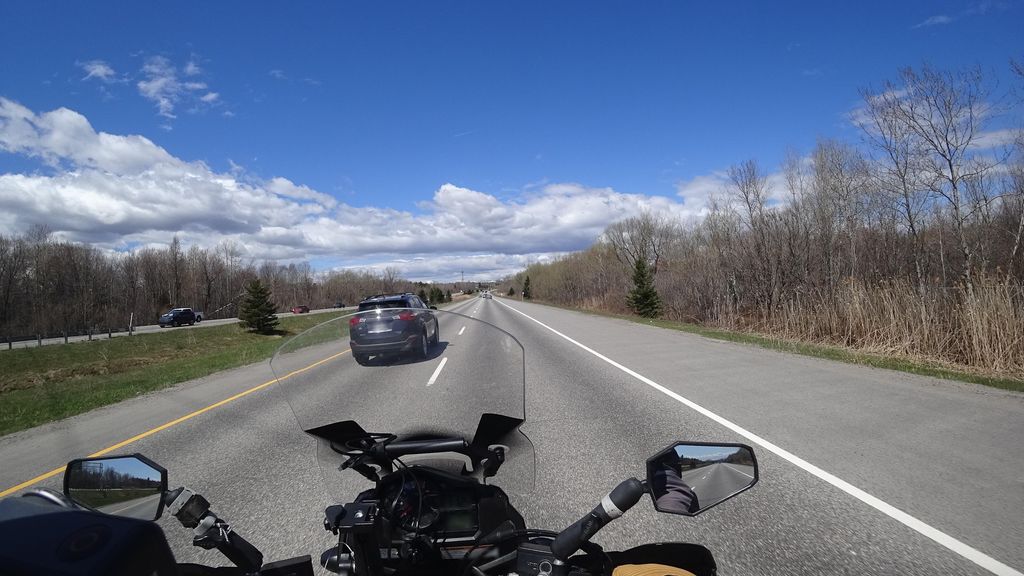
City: quebec_city